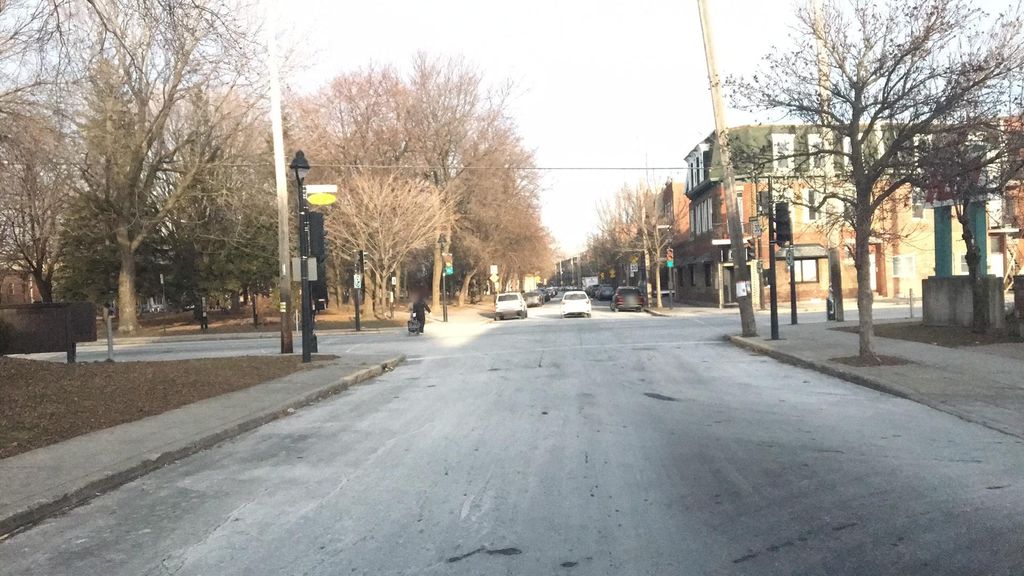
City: montreal